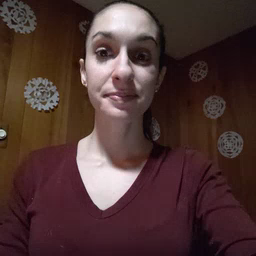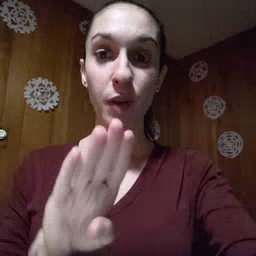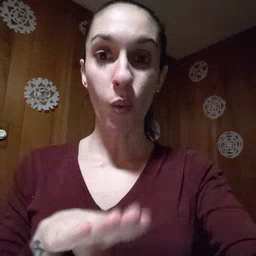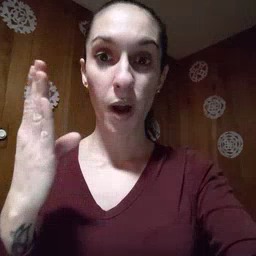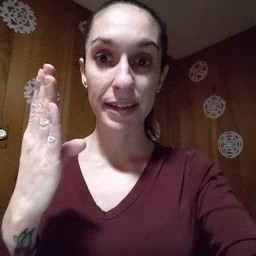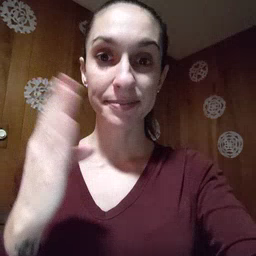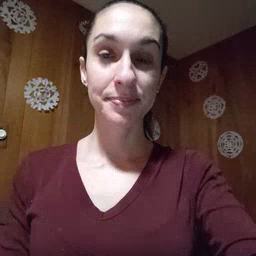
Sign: open